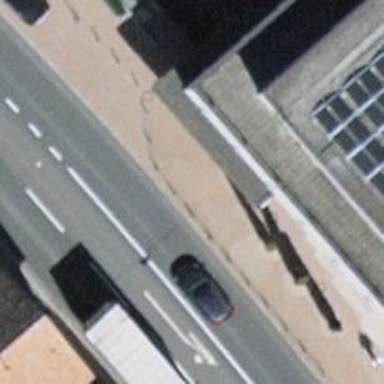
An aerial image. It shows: Bollard barrier.